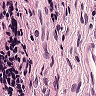
Metastatic tissue present: no